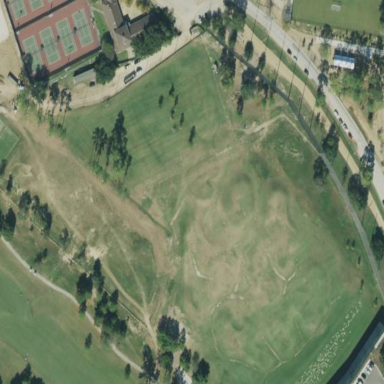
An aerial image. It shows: Grassy area designated for driving range golf.